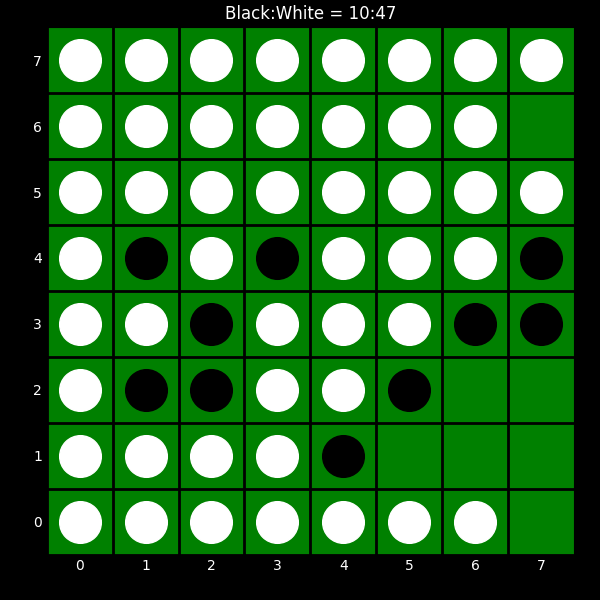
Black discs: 10
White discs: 47